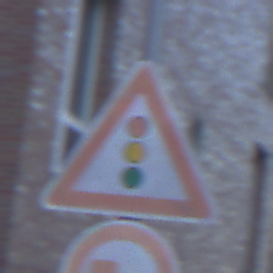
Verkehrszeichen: Lichtzeichenanlage
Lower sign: UeberholverbotKraftfahrzeuge
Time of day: SunriseSunset
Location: Outdoor (Urban)
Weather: Clear
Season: NotSpecified
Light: Natural